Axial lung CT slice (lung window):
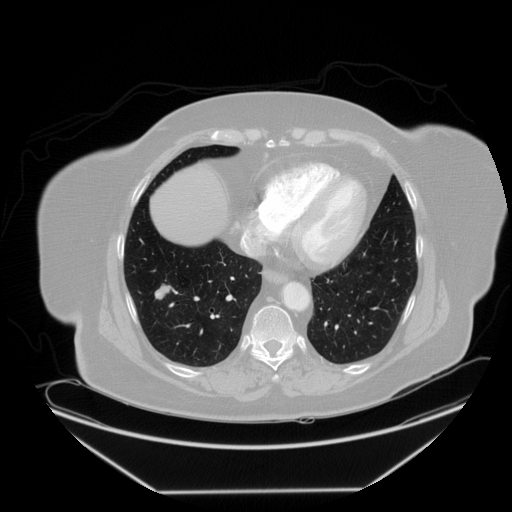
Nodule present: yes
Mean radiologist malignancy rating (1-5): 3.667